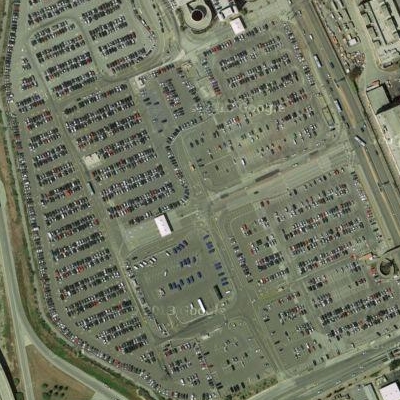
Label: gParking